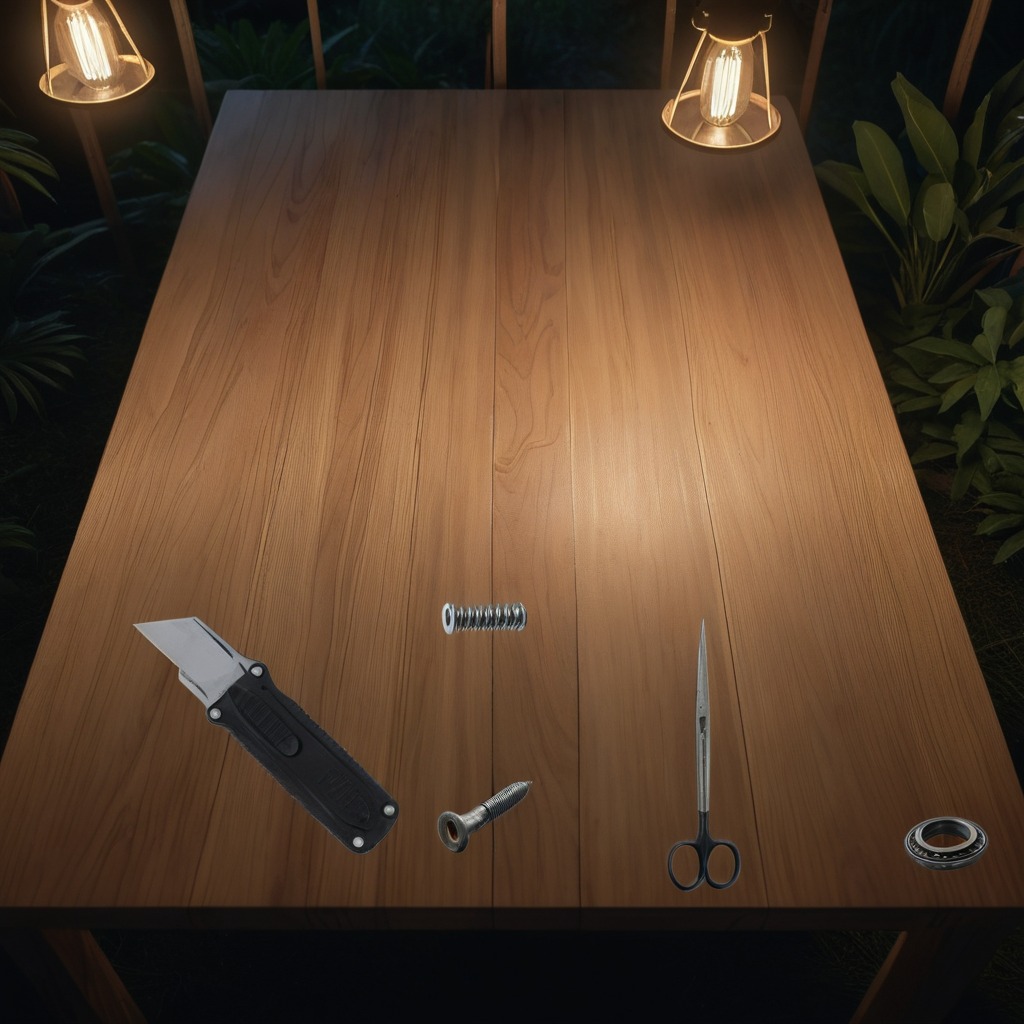
A metal ball bearing, a utility knife, a metal machine screw, a coiled metal spring, and a pair of scissors are lying on a wooden table inside a jungle field workshop tent at night.